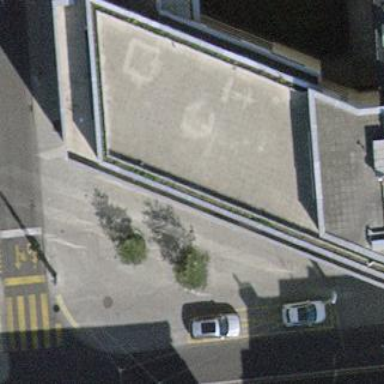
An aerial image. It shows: Office building.